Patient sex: F
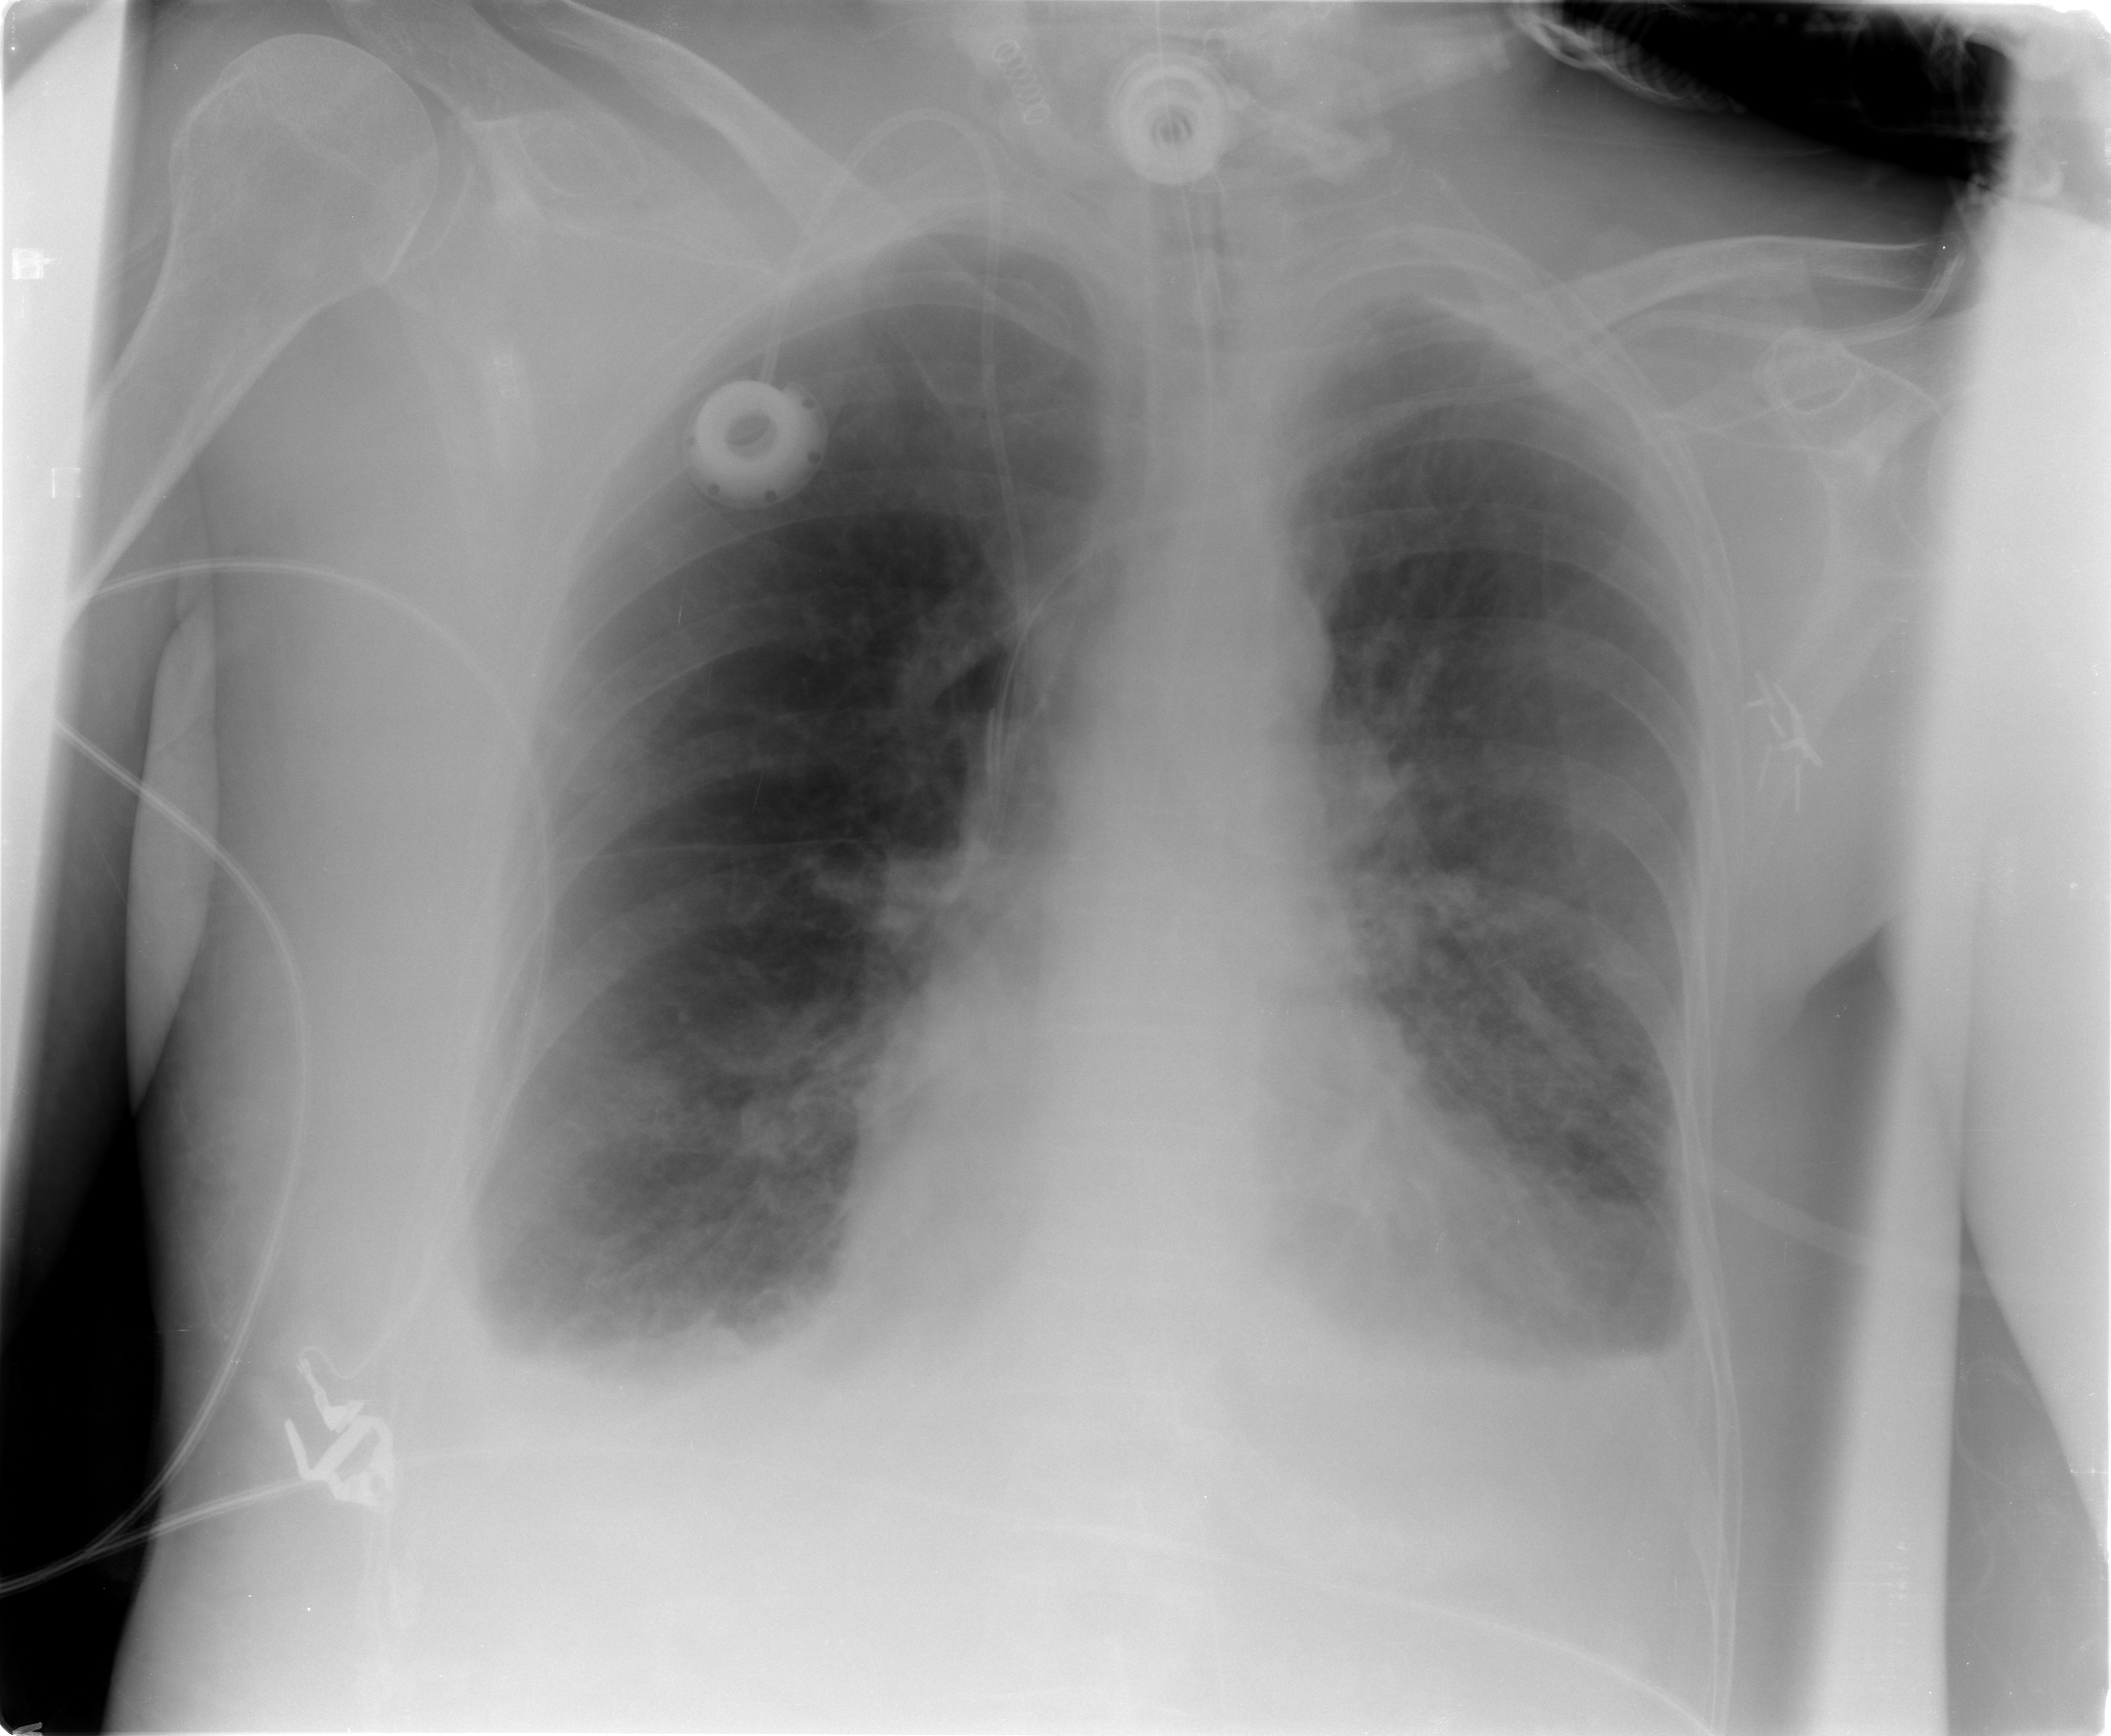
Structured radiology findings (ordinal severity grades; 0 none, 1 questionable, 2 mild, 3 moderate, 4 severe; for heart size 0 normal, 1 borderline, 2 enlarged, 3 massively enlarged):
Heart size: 0
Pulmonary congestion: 3
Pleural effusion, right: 2
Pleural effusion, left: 2
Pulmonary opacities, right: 2
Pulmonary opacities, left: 3
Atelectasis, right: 2
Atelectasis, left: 2